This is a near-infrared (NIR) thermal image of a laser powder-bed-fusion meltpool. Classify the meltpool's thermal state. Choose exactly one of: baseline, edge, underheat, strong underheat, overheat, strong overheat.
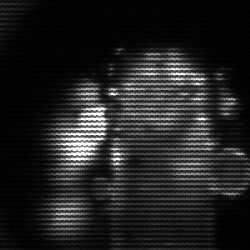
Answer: strong underheat